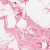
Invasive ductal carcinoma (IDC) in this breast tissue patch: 0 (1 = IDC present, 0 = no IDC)